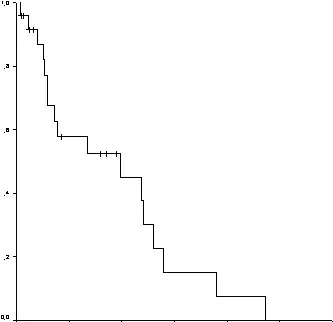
Local progression-free survival of all surgically treated chordoma patients.
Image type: electrography (ekg)